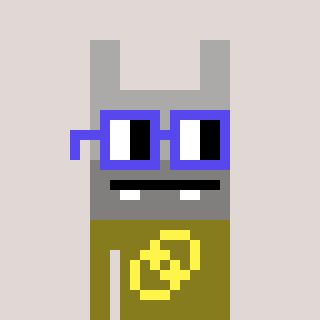
a pixel art character with square blue glasses, a rabbit-shaped head and a gunk-colored body on a warm background